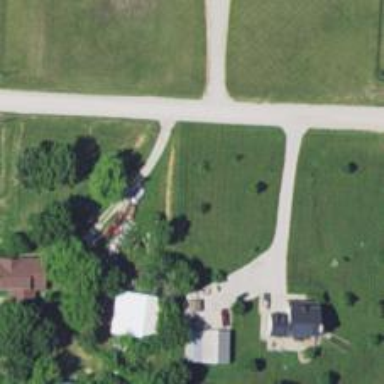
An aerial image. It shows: Driveway leading to service road.